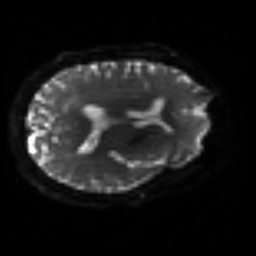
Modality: sbref
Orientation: axial
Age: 71
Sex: female
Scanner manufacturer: siemens
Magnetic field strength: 3 T
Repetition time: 3.2 s
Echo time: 0.081 s